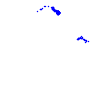
Particle: electron